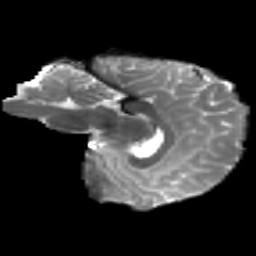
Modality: T2w
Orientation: sagittal
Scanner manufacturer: siemens
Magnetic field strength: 3 T
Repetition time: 4.16 s
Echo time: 0.0806 s